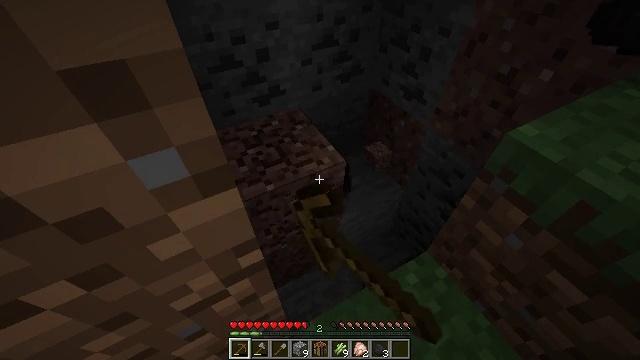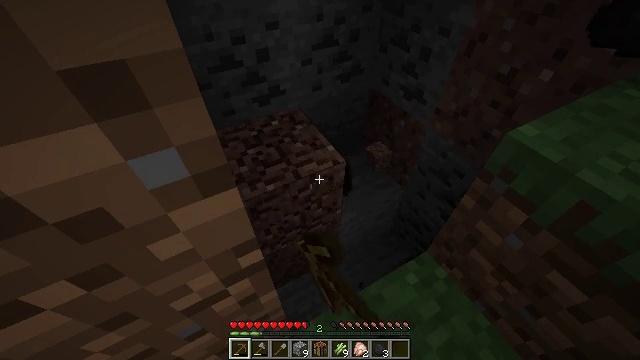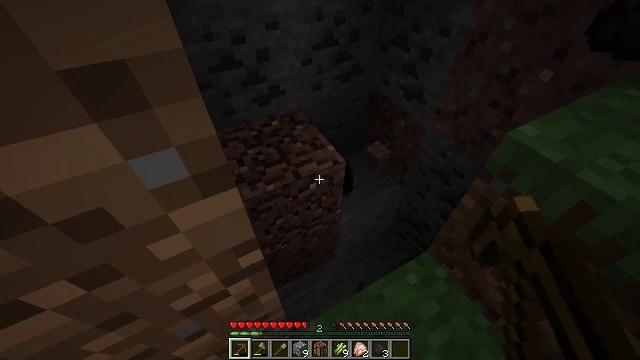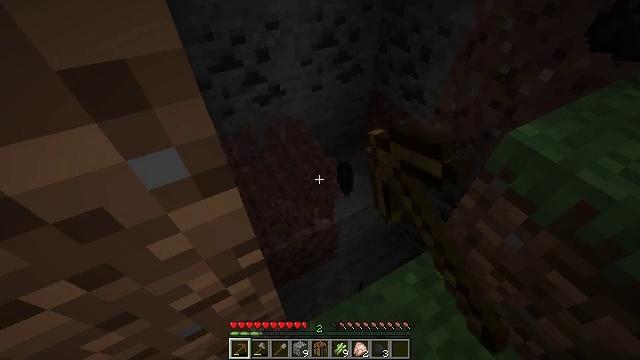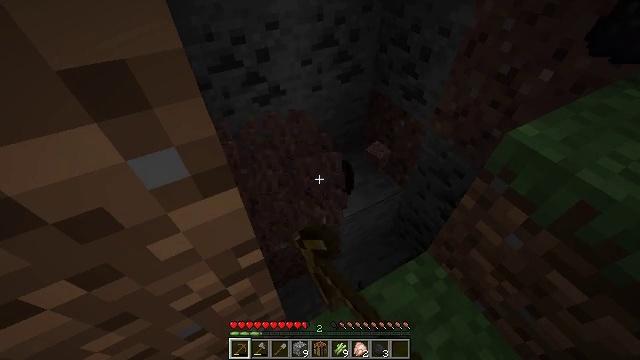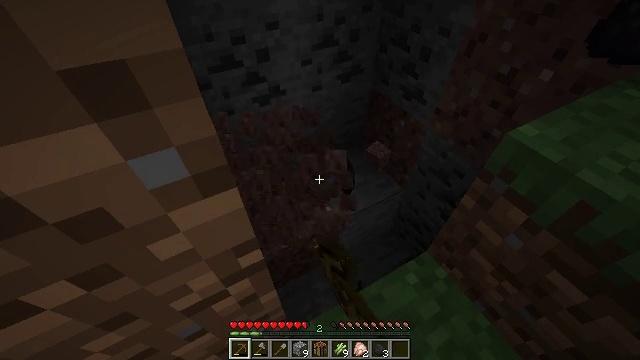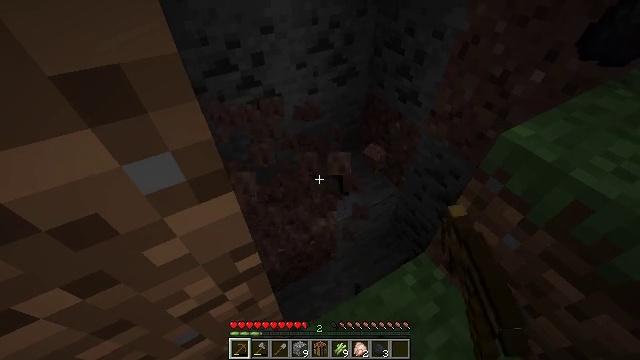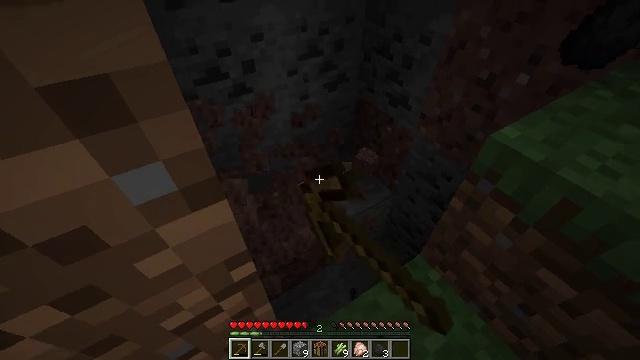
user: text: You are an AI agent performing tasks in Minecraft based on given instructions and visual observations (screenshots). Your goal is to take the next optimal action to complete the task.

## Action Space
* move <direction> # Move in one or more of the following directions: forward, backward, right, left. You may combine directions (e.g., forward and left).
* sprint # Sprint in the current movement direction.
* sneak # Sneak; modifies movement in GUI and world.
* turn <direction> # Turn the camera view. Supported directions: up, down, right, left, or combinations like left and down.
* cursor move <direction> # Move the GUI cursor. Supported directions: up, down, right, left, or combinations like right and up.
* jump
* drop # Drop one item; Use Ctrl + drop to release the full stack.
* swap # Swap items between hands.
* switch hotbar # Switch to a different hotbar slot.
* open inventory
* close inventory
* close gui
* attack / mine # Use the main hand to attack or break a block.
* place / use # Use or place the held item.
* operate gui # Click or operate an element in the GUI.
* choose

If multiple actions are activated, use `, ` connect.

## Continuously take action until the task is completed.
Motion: motion action
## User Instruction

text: Get granite from underground.
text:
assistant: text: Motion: attack / mine
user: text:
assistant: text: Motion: attack / mine
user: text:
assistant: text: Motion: attack / mine
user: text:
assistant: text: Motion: attack / mine
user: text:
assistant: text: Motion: attack / mine
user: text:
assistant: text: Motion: turn right, attack / mine
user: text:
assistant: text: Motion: turn right and up, attack / mine
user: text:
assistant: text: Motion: attack / mine